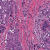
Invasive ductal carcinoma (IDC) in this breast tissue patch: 1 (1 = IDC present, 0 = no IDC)